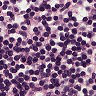
Metastatic tissue present: no